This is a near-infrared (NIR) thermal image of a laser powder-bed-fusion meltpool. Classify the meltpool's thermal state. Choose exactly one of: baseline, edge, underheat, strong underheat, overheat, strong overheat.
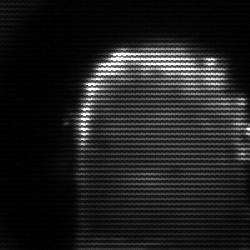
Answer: baseline